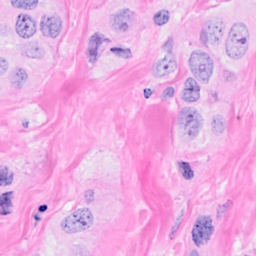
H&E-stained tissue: Breast